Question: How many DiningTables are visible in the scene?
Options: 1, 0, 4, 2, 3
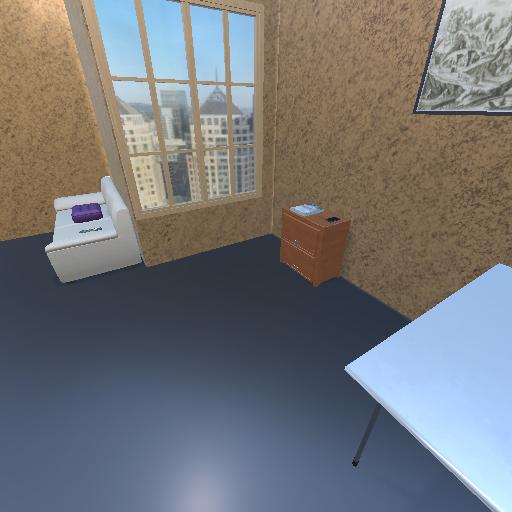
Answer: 1